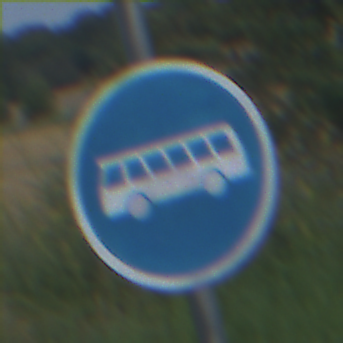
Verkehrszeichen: Busssonderstreifen
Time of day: MorningAfternoon
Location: Outdoor (Nature)
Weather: PartlyCloudy
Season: NotSpecified
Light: Natural